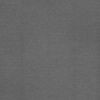
Label: dusty